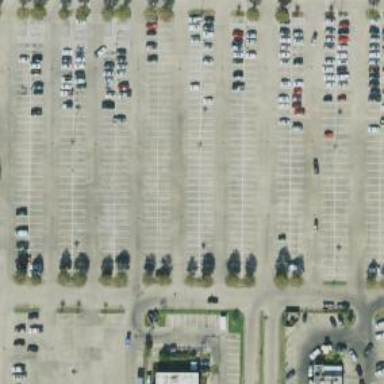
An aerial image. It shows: Parking space is available.